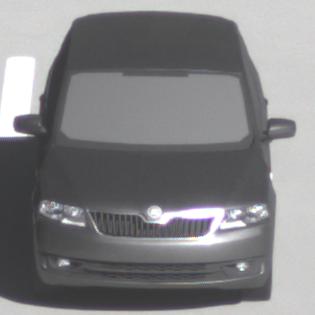
Make: Skoda
Model: Rapid Spaceback 1.2 TSI
Detailed model: Rapid Spaceback
Model produced from: 2013/10
Model produced until: 2015/04
Doors: 5
Color: gray
Road condition: dry road
Daytime: morning or afternoon
Contrast: high contrast